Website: crate-barrel
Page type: payment
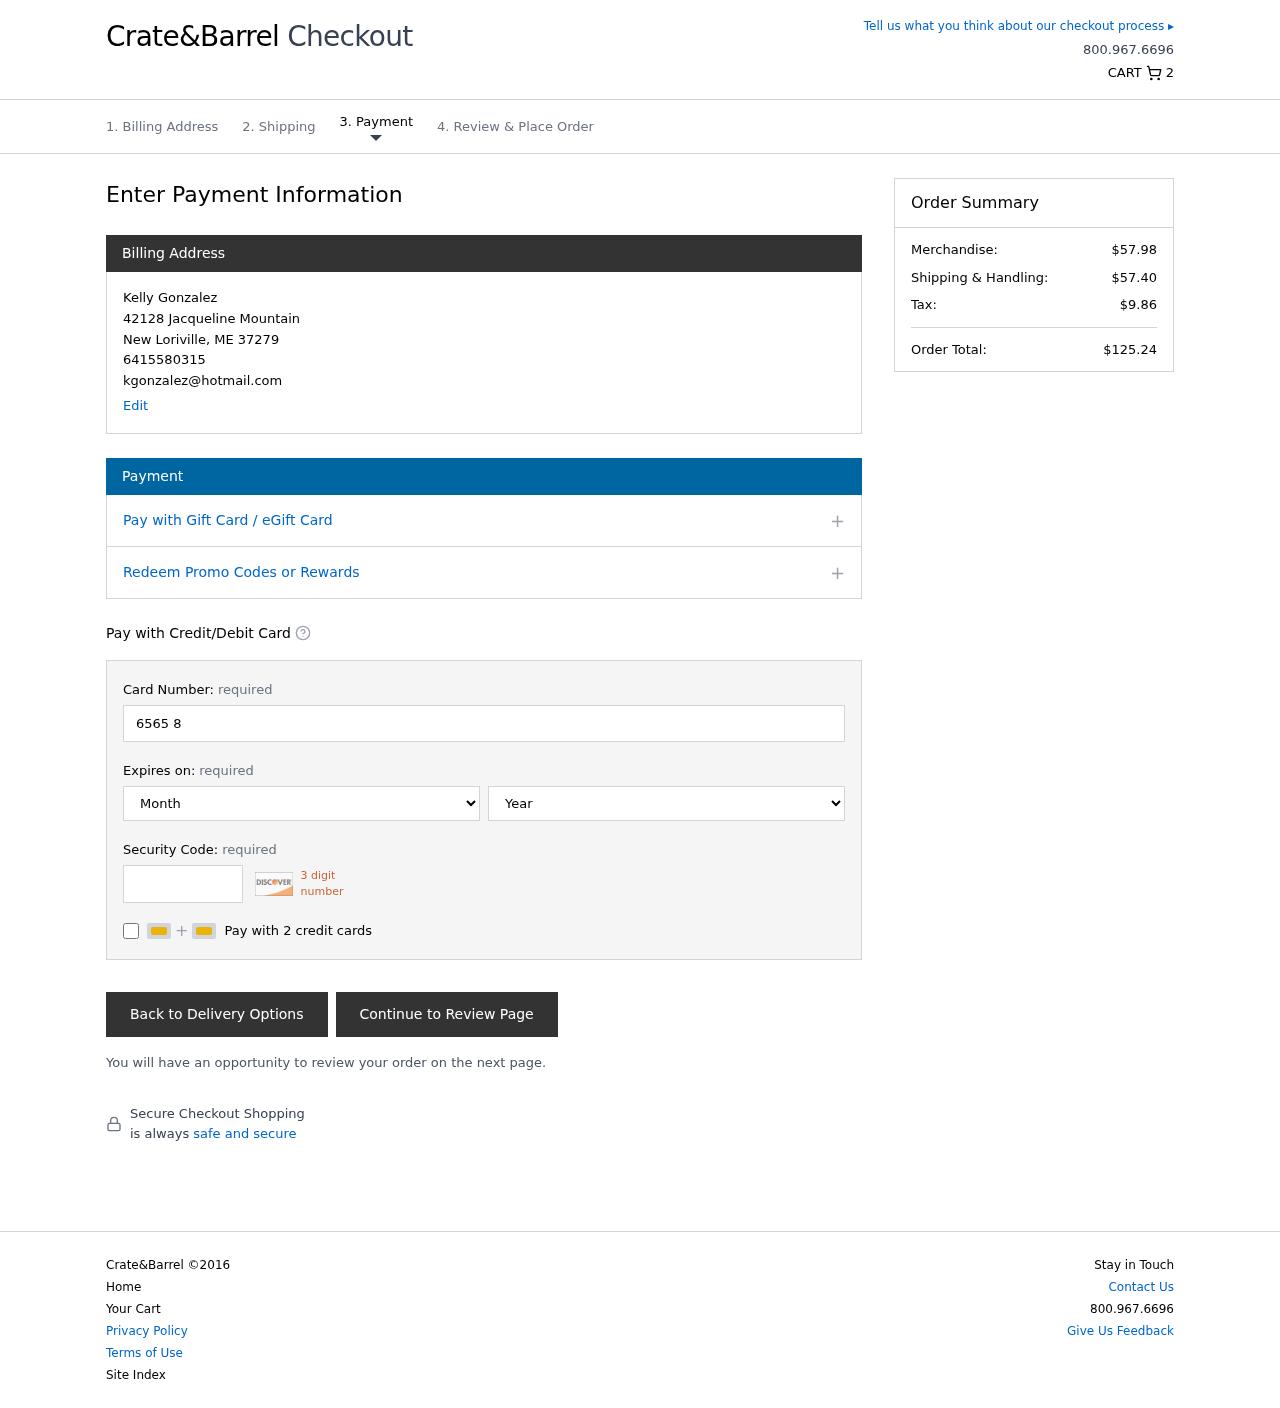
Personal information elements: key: PII_CARD_CVV
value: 594
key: PII_CARD_EXPIRY_MONTH
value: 05
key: PII_CARD_EXPIRY_YEAR
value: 27
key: PII_CARD_NUMBER
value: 6565 8893 7041 0441
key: PII_CITY
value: New Loriville
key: PII_EMAIL
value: kgonzalez@hotmail.com
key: PII_FULLNAME
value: Kelly Gonzalez
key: PII_PHONE
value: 6415580315
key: PII_POSTCODE
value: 37279
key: PII_STATE_ABBR
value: ME
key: PII_STREET
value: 42128 Jacqueline Mountain
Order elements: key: ORDER_NUM_ITEMS
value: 2
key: ORDER_SUBTOTAL
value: $57.98
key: ORDER_SHIPPING_COST
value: $57.40
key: ORDER_TAX
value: $9.86
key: ORDER_TOTAL
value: $125.24